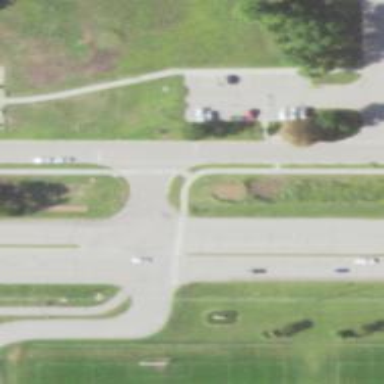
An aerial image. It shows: Marked crossing with zebra road markings.